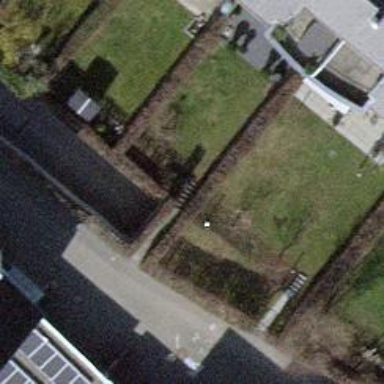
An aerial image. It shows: Hedge barrier.